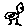
Label: bird